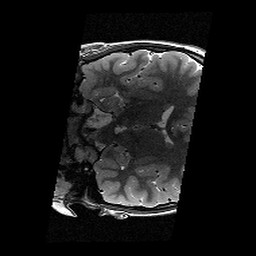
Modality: T2w
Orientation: coronal
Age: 10
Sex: male
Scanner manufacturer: siemens
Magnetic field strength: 3 T
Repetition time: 9.23 s
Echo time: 0.067 s